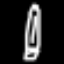
Label: pencil